七年级 · 度量几何学
一辆汽车在笔直的公路上行驶, 两次拐弯后, 仍在原来的方向上平行前进, 那么两次拐弯的角度是 ( )

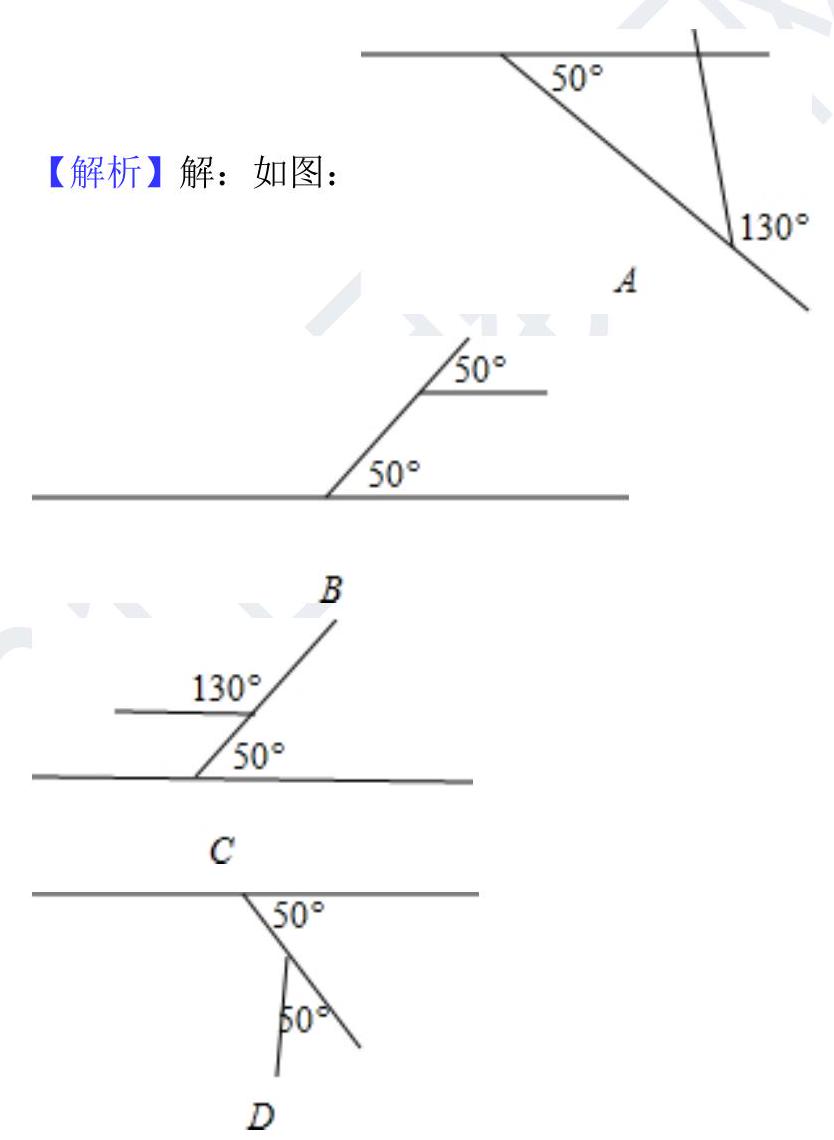
A. 第一次右拐 $50^{\circ}$, 第二次左拐 $130^{\circ}$

B. 第一次左拐 $50^{\circ}$, 第二次右拐 $50^{\circ}$

C. 第一次左拐 $50^{\circ}$, 第二次左拐 $130^{\circ}$

D. 第一次右拐 $50^{\circ}$, 第二次右拐 $50^{\circ}$

答案: B
解析: 【答案】 $B$

【解析】解: 如图:

可得 $B$ 与 $C$ 平行, 但 $C$ 方向相反,

$B$ 平行, 且方向向同,
$A 、 D$ 不平行.

故选: $B$.

首先根据题意画出图形, 由同位角相等, 两直线平行, 即可求得答案, 注意排除法在解选择题中的应用.

此题考查了平行线的判定. 注意同位角相等, 两直线平行定理的应用, 注意数形结合思想的应用.